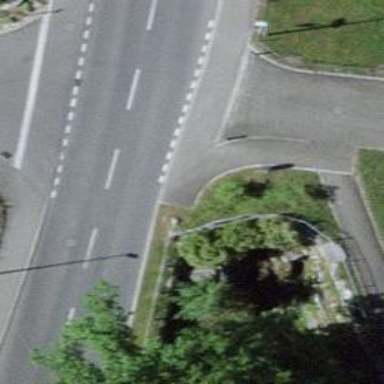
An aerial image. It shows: Sidewalk.